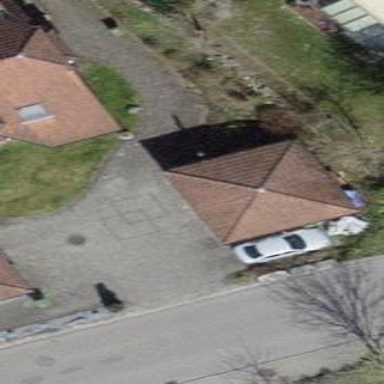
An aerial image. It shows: Garage.